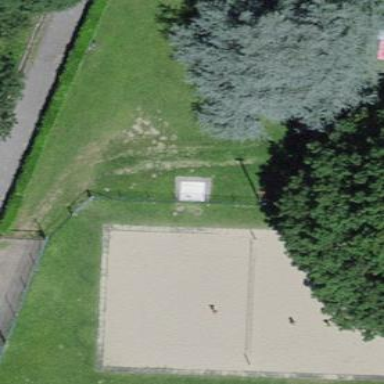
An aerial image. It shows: Volleyball pitch for leisure sports activities.